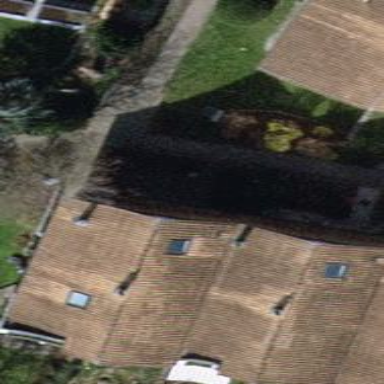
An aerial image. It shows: Semi-detached house.